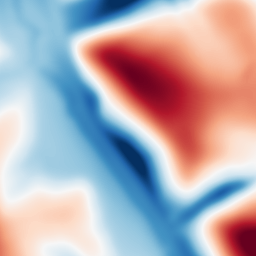
Category: multiscale
Decomposition family: dog
Decomposition parameters: sigma_low: 5
sigma_high: 50
Upsampling method: cubic_mitchell
Upsampling parameters: scale: 8
Upsampling scale: 8